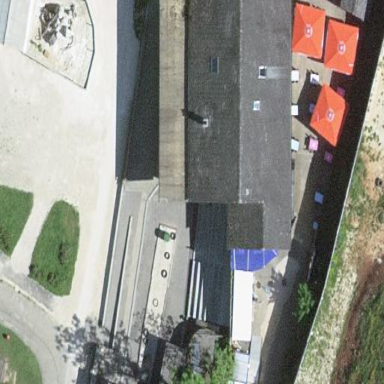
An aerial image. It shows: Building that houses restaurant.